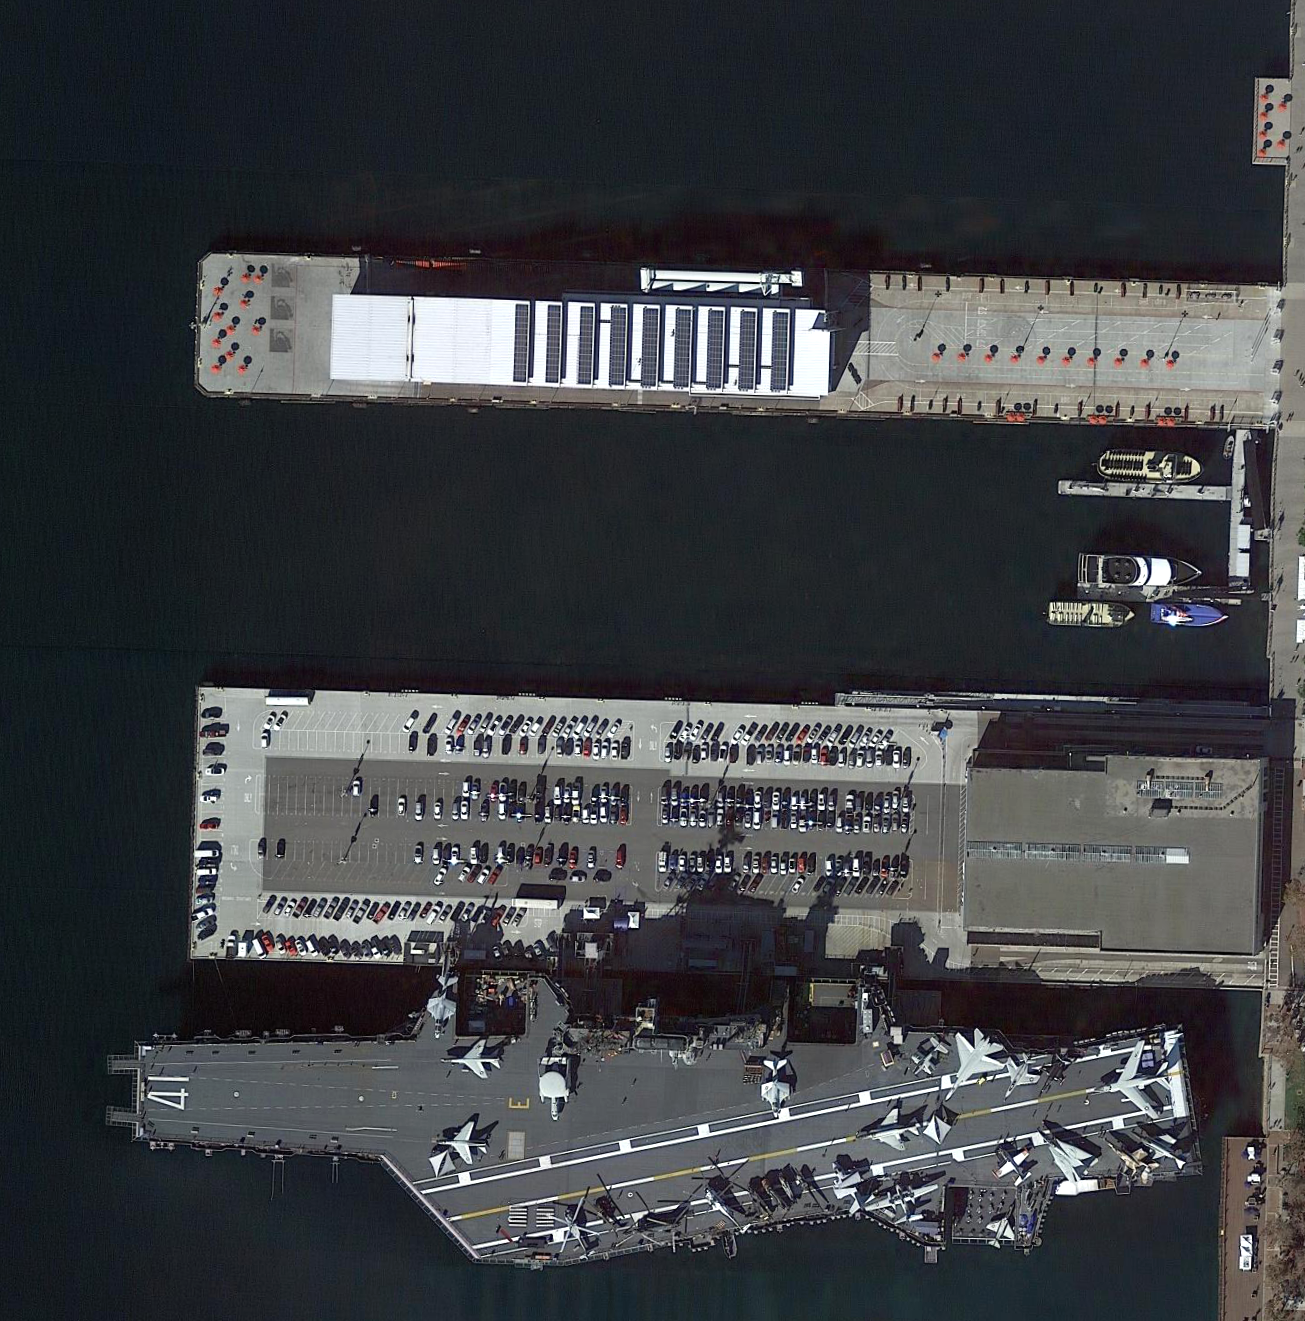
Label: aircraft_carrier